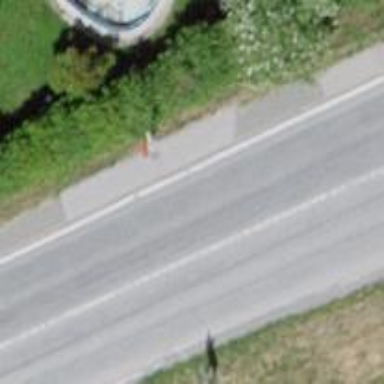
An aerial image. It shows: Pole supporting pipeline marker with roof cover.